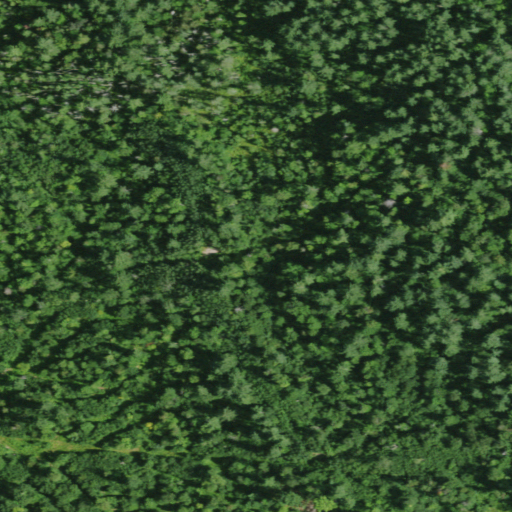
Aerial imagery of ridge(s) in New York named Wolf Ridge containing evergreen forest, deciduous forest, mixed forest, woody wetlands, and shrub